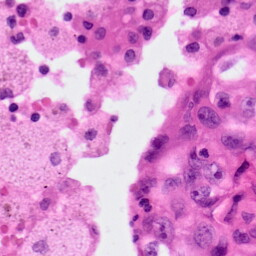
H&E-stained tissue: Lung